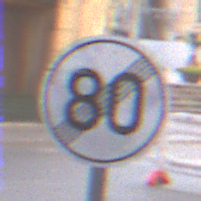
Verkehrszeichen: EndeGeschwindigkeit80
Umgebung: Outdoor, Urban
Tageszeit: SunriseSunset
Wetter: PartlyCloudy
Licht: Natural
Jahreszeit: NotSpecified
Kontrast: LowContrast